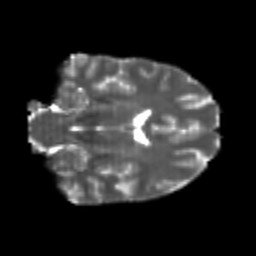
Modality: T2w
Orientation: coronal
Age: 24
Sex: female
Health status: healthy
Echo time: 0.074 s